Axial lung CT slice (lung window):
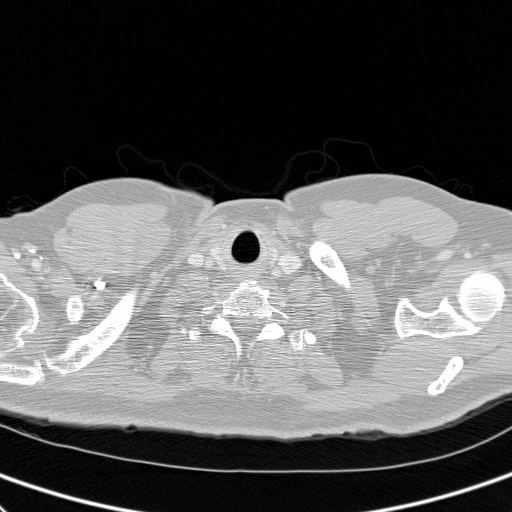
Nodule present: no